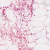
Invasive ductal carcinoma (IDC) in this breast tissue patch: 0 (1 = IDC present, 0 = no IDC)